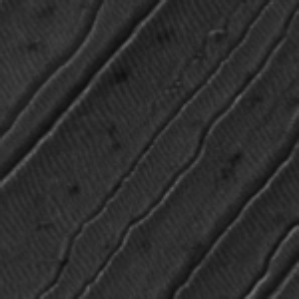
Label: frost